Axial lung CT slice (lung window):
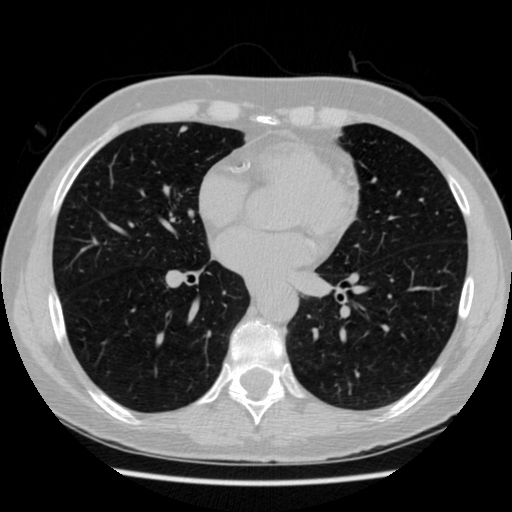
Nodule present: yes
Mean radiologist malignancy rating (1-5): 2.25